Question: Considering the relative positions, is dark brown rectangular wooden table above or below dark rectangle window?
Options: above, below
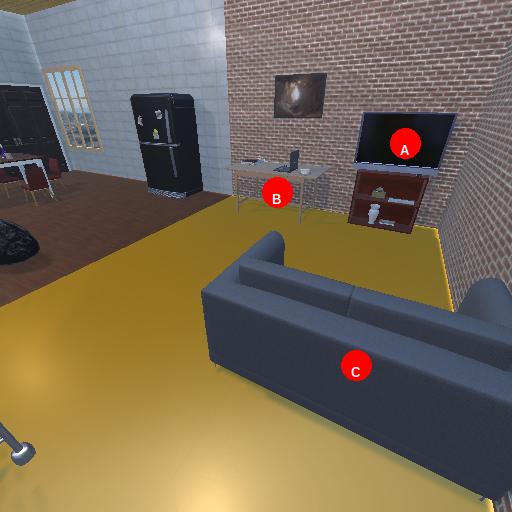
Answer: above